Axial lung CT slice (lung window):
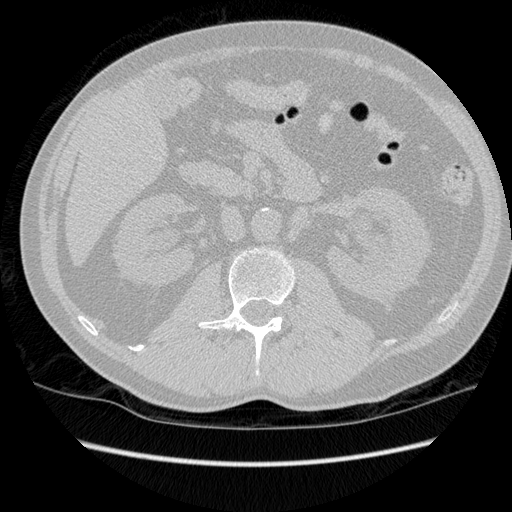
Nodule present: no